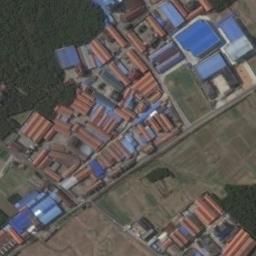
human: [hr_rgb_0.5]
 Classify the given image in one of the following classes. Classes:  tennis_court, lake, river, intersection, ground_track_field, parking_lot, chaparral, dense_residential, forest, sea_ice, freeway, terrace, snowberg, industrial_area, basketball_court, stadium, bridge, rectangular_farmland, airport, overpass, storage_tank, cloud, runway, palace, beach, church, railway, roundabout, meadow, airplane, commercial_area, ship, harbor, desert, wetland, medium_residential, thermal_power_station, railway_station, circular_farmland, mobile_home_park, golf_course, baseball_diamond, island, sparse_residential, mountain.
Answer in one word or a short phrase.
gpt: industrial_area